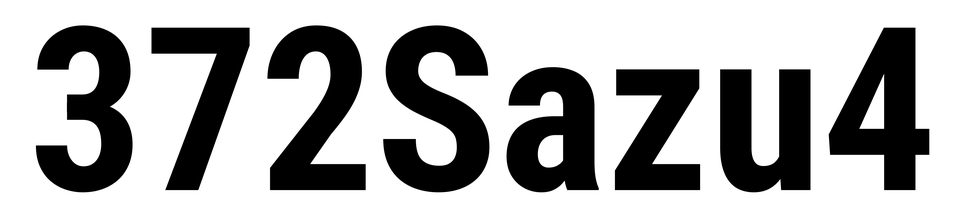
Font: Roboto_Condensed_Bold